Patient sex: M
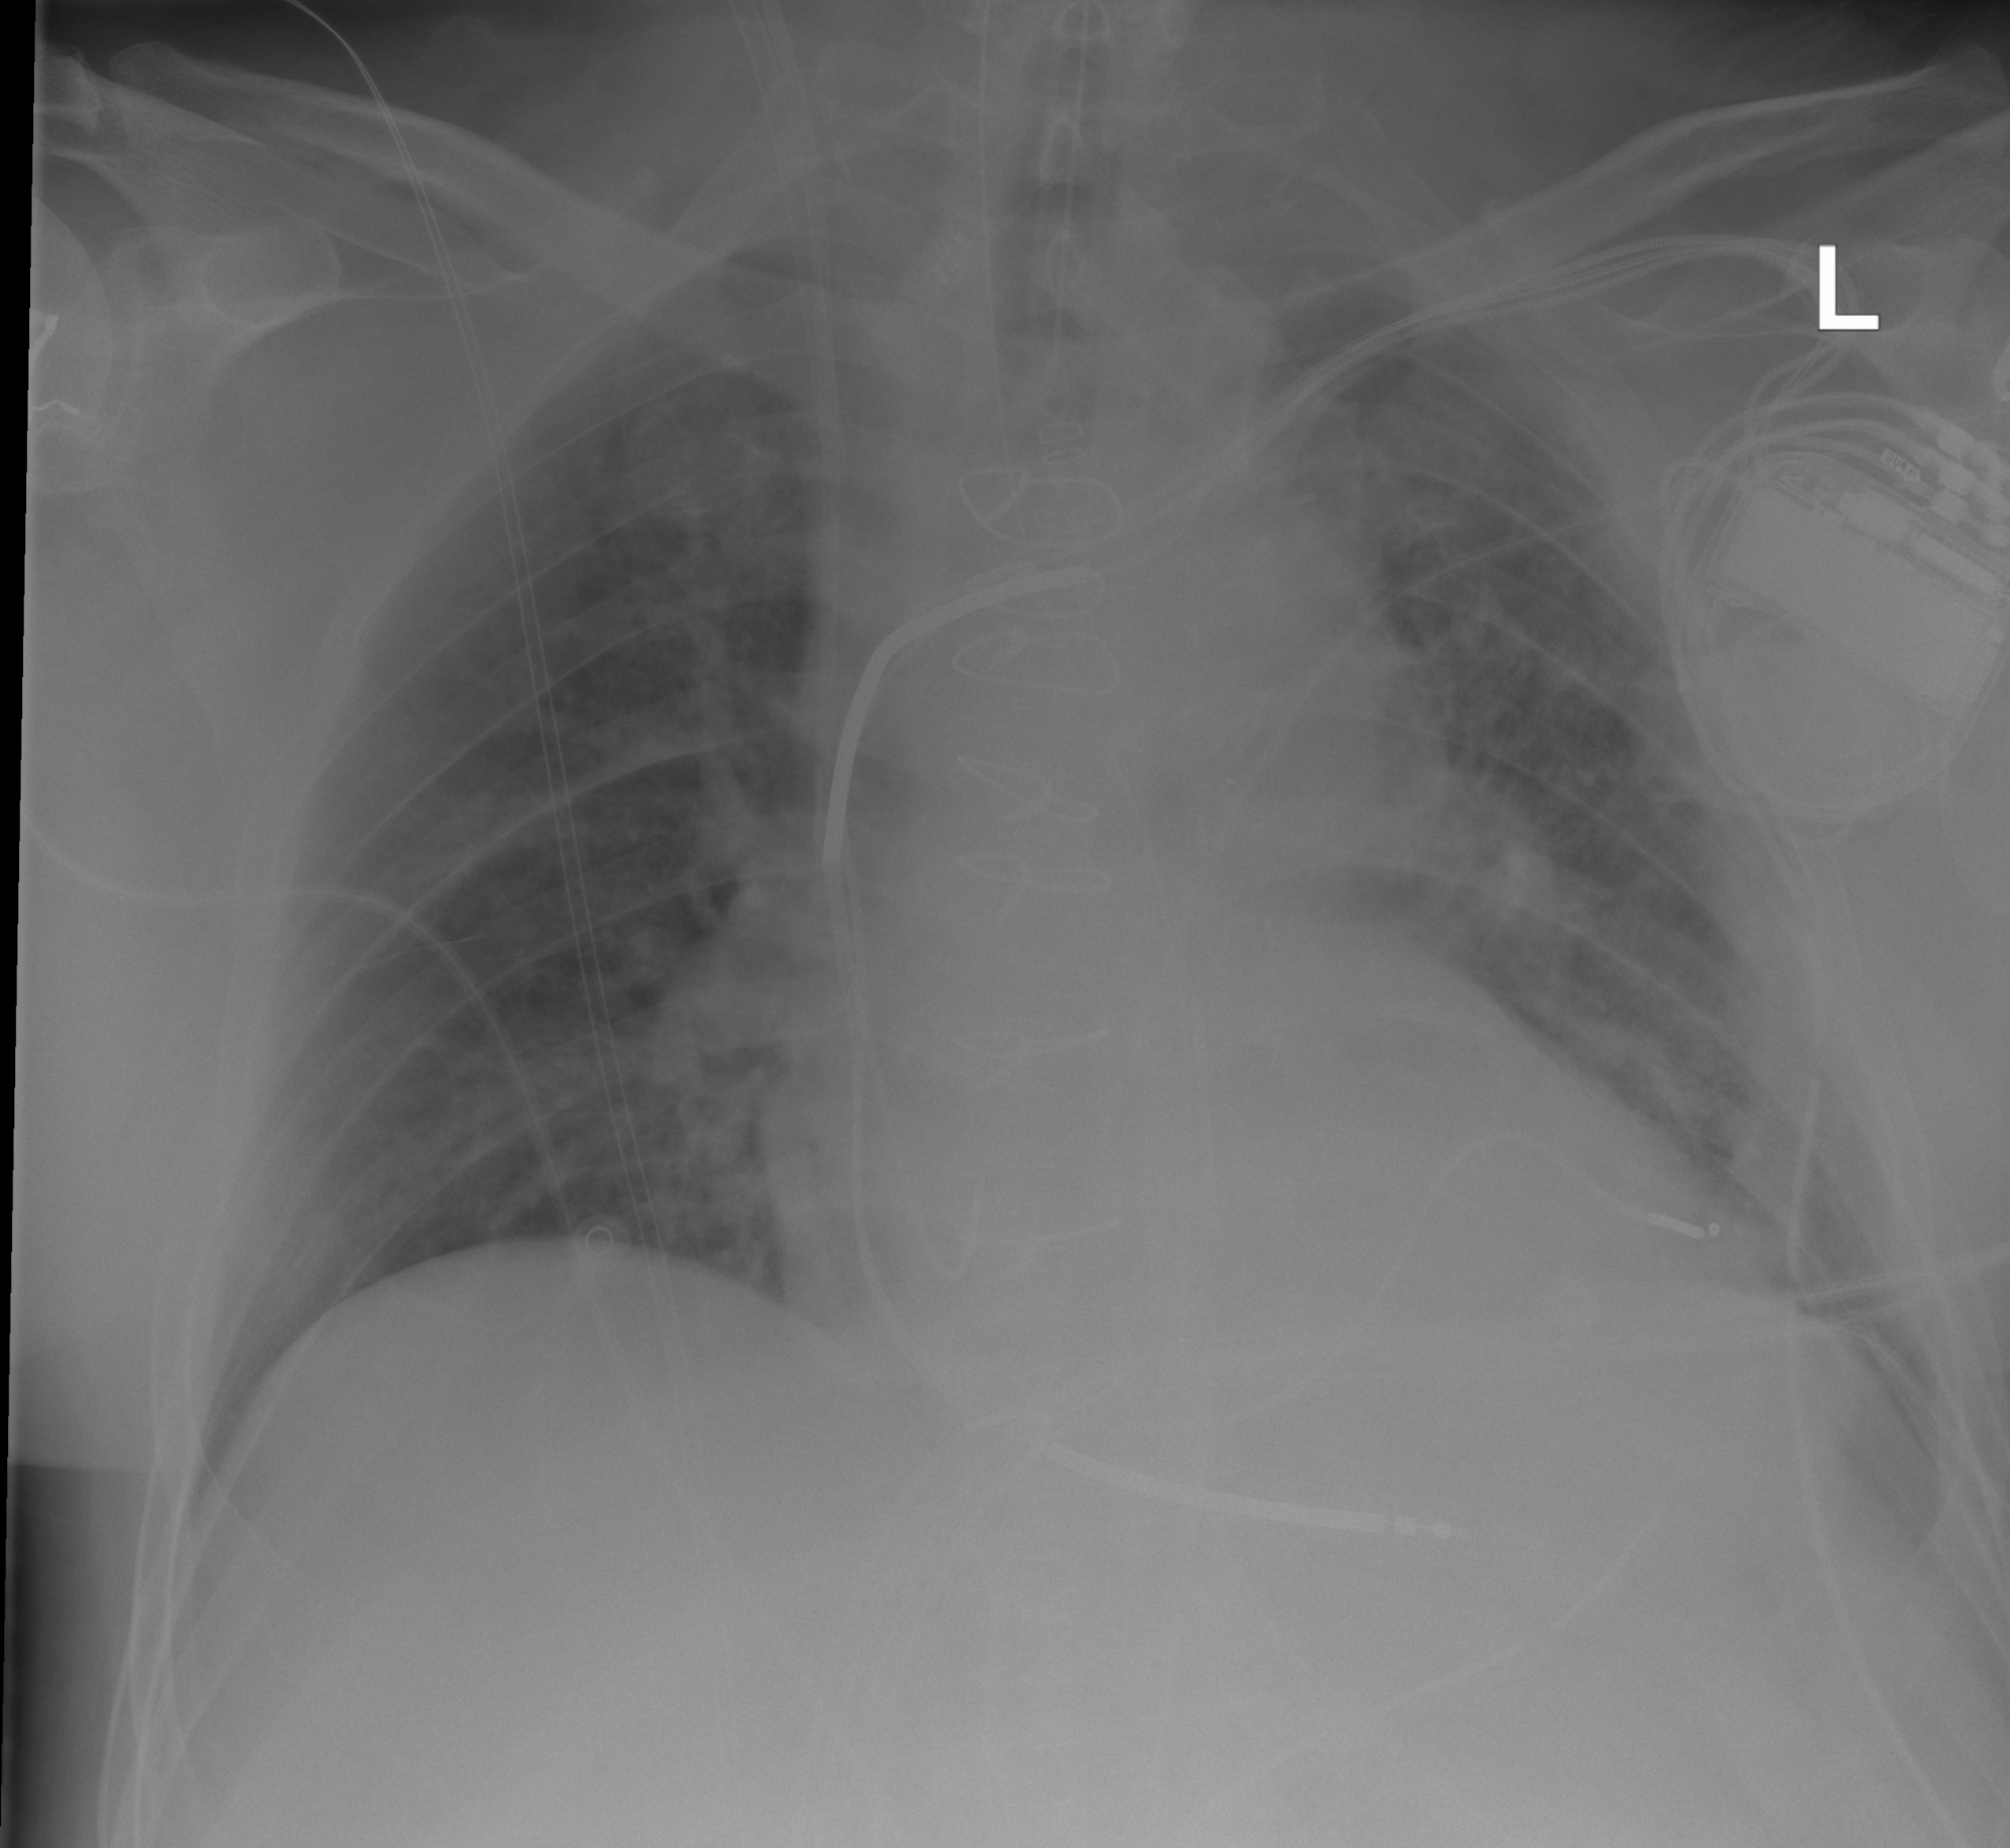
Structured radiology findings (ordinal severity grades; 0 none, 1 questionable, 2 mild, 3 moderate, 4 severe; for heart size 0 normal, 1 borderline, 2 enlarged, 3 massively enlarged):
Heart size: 2
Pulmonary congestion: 2
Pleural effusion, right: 0
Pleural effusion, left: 2
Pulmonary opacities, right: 0
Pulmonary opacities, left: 0
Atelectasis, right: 0
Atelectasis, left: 2